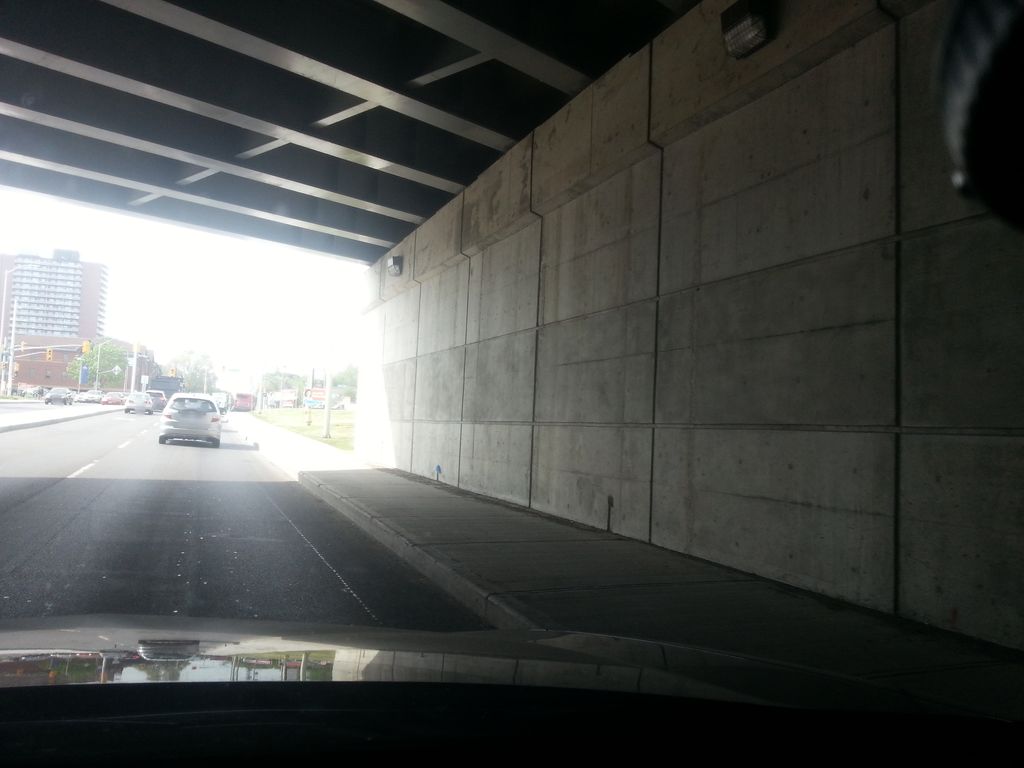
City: ottawa-gatineau